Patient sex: M
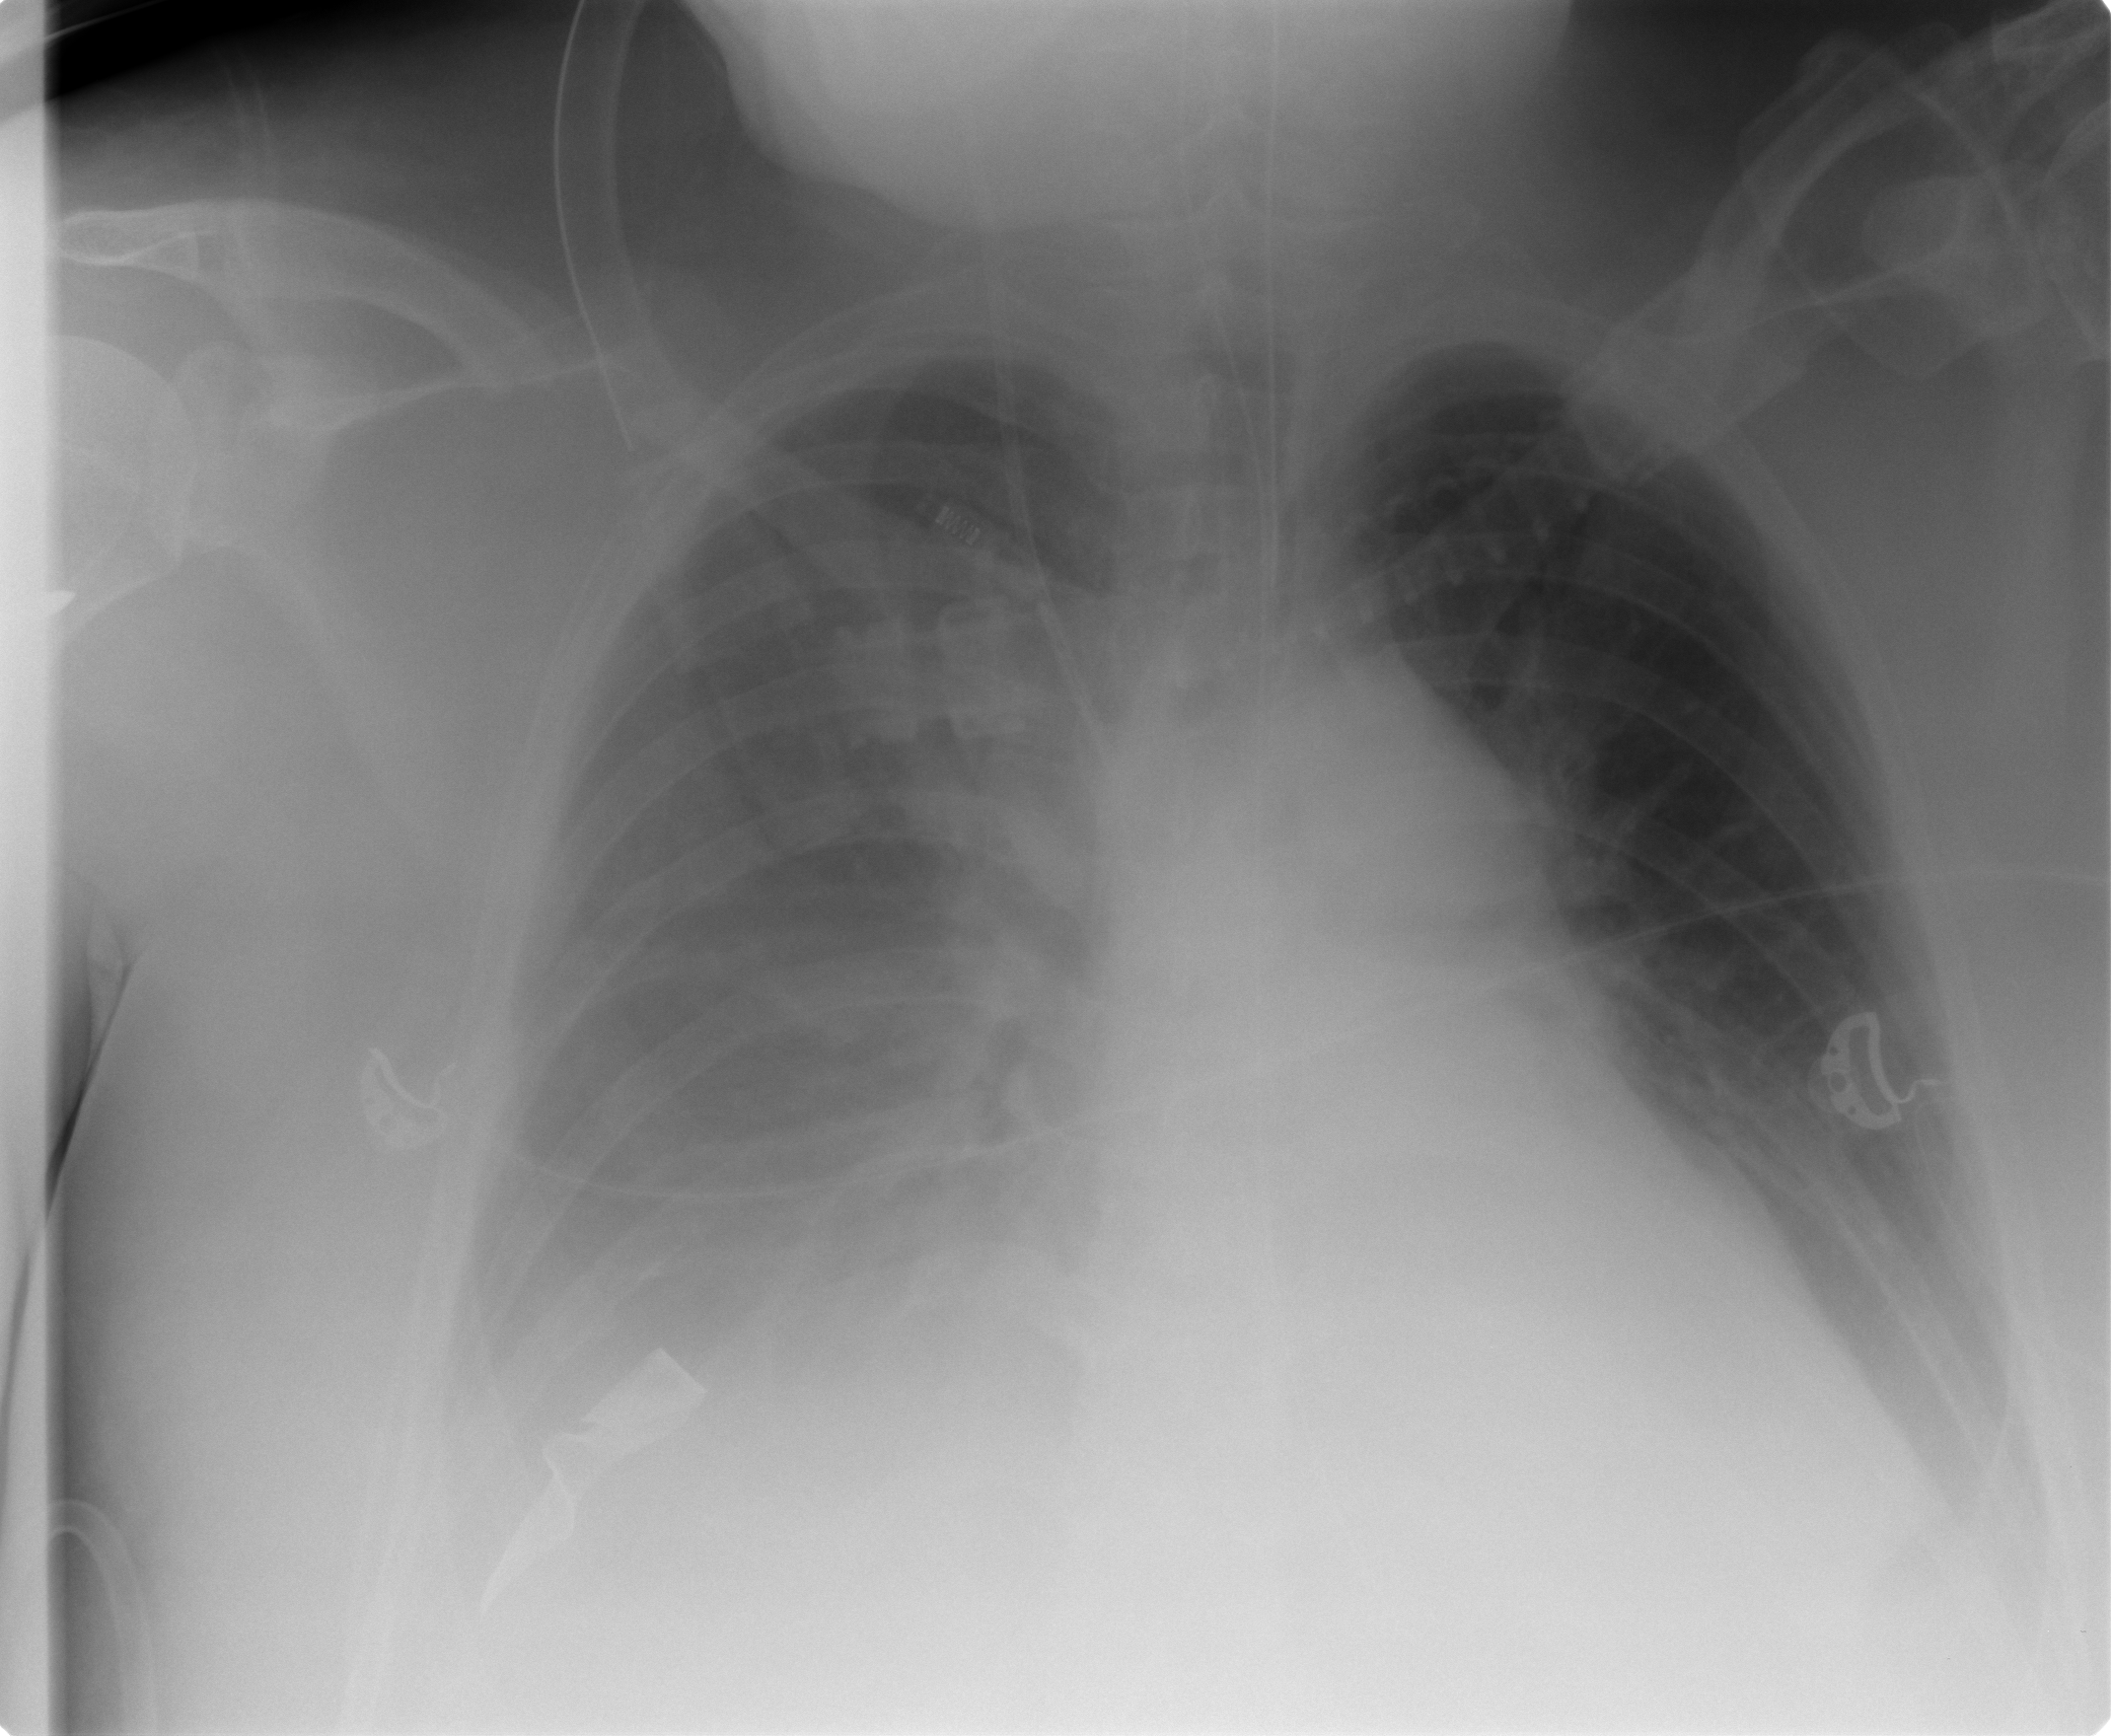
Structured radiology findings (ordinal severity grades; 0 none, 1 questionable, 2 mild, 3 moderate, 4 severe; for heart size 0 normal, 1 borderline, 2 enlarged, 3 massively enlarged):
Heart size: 2
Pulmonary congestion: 0
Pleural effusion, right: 3
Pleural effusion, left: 2
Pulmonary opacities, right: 0
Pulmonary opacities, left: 0
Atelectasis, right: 2
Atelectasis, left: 2